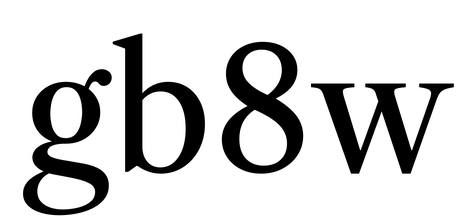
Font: LibreCaslonText_Regular